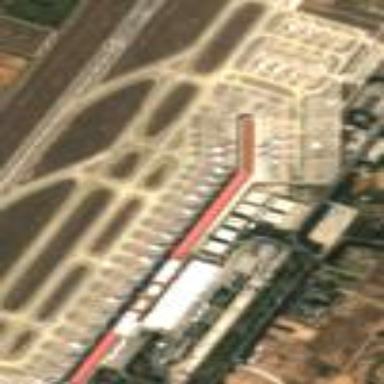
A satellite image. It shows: Apron at the airport.